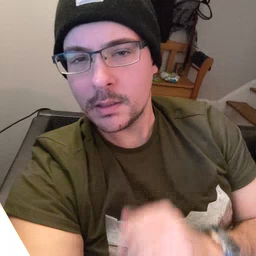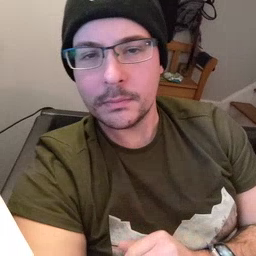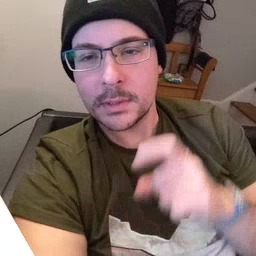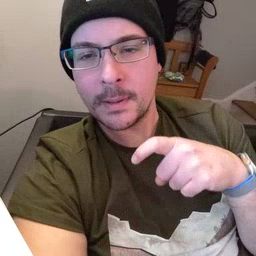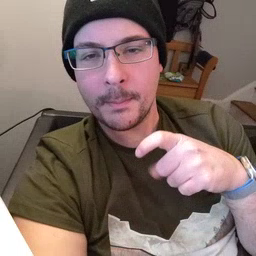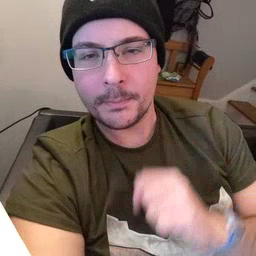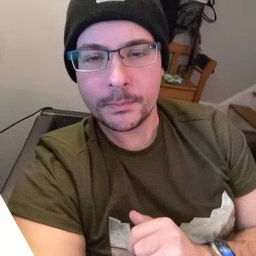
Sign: time